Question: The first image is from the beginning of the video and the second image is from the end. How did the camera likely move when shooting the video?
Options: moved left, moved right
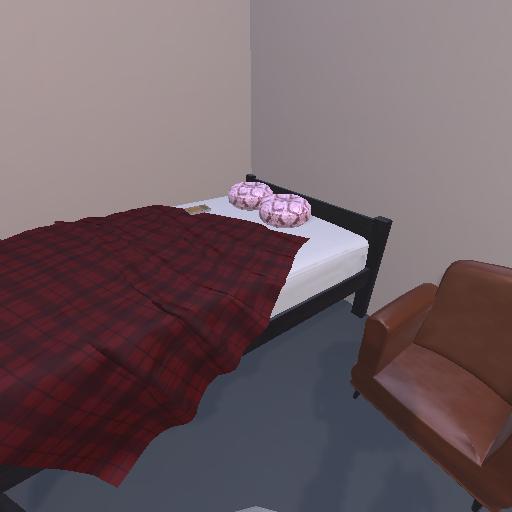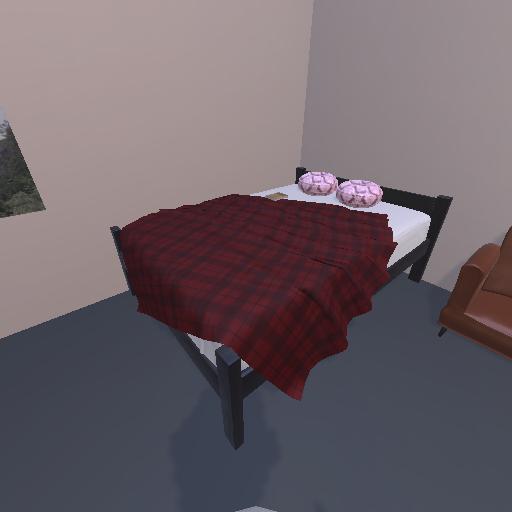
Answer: moved left